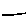
Label: line